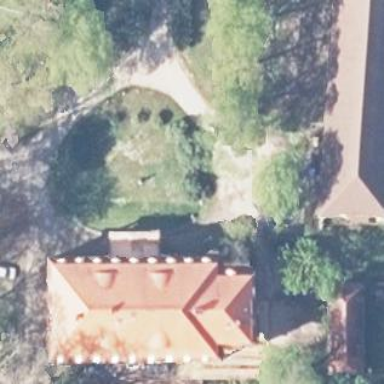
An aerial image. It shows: Historic manor building used as residential property.